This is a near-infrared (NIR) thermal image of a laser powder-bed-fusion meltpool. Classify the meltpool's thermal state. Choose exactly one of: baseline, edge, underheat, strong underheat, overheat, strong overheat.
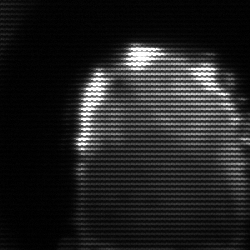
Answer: baseline